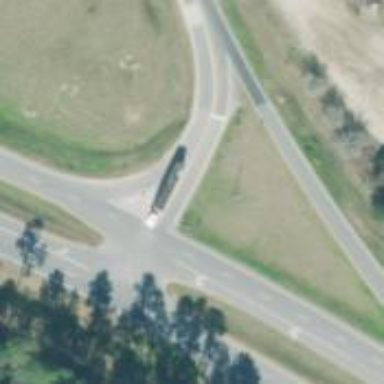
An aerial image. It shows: Asphalt trunk link road.